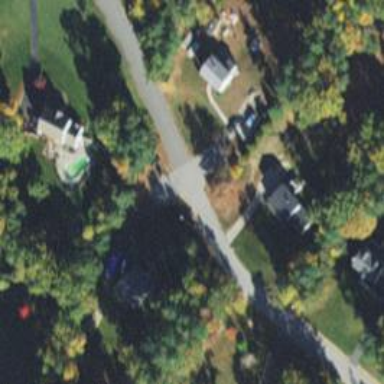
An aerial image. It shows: Residential road.